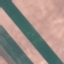
Label: AnnualCrop